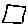
Label: square